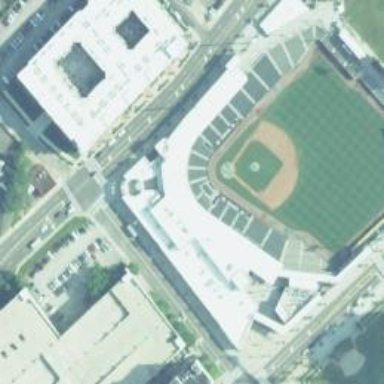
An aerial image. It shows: Baseball base.